九年级 · 度量几何学
如图, 四边形 $A B C D$ 是 $\odot O$ 的内接四边形, 对角线 $A C$ 是 $\odot O$ 的直径, $A B=2, I$ 是 $\triangle A D C$ 的内心, $\angle A D B=45^{\circ}$.

(1) 求 $\odot O$ 半径的长.

(2)求证: $B C=B I$.

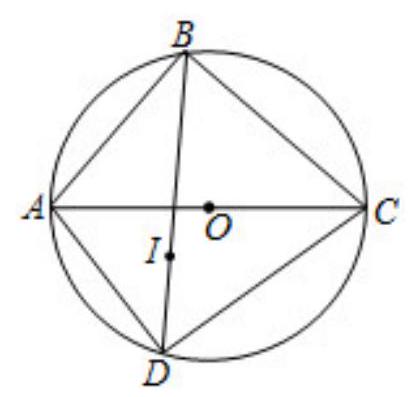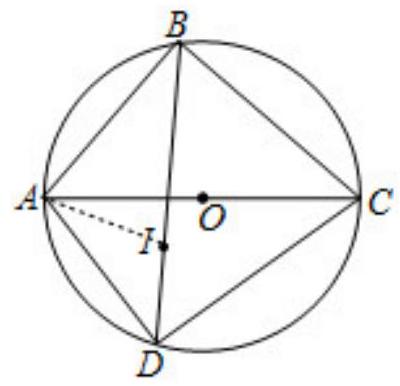
答案: 解：(1) $\because A C$ 是 $\odot$ 的直径,

$\therefore \angle A D C=90^{\circ}=\angle A B C$,

又 $\angle A D B=45^{\circ}$,

$\therefore \angle A D B=\angle B D C=45^{\circ}$,

$\therefore \overline{A B}=\overline{B C}$,

$\therefore A B=B C$

$\because A B=2$,

$$
\therefore A C=2 \sqrt{2}
$$

$\therefore \odot O$ 的半径为 $\sqrt{2}$;

(2) 连结 $A I$,

$\because I$ 是 $\triangle A D C$ 的内心.

$\therefore \angle D A I=\angle C A I$,

$\angle A I B=\angle D A I+\angle A D I$,

$\angle B A I=\angle B A C+\angle C A I$,

$\because \angle B A C=\angle A D I$,

$\therefore \angle B A I=\angle A I B$

$\therefore A B=B I$,

即 $B C=B I$.